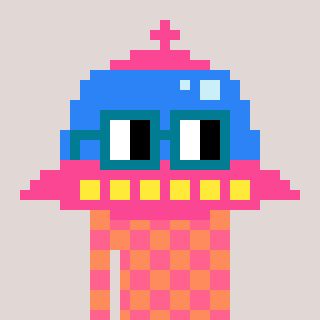
a pixel art character with square dark green glasses, a ufo-shaped head and a peachy-colored body on a warm background